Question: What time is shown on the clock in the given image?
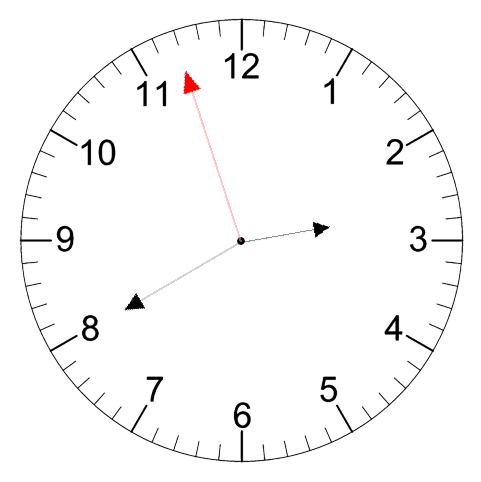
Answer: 02:39:57